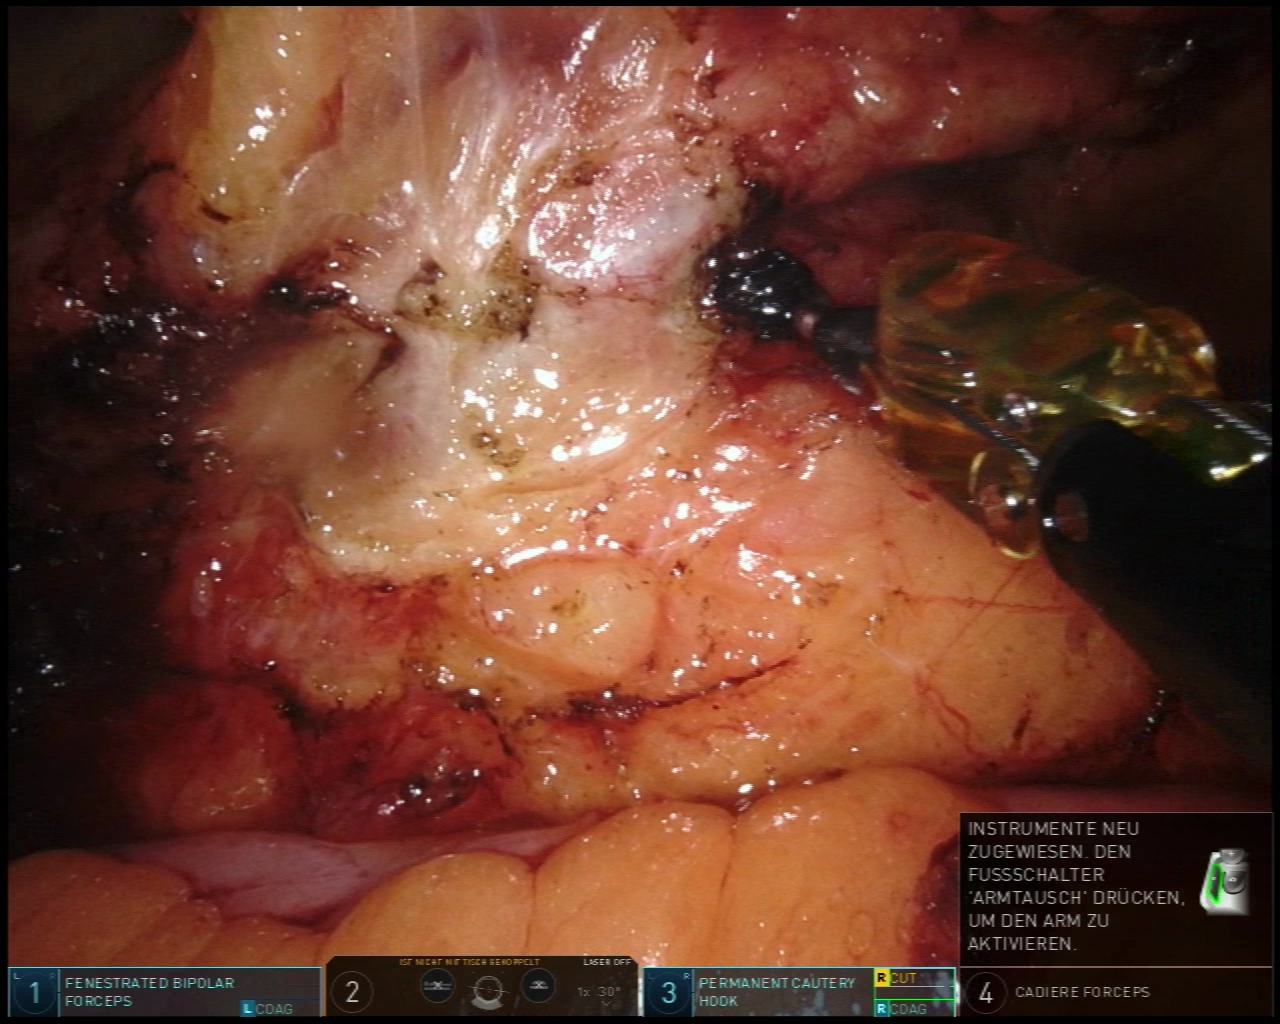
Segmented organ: inferior_mesenteric_artery
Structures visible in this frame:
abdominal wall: no
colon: yes
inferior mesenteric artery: yes
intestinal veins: no
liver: no
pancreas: no
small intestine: no
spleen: no
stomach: no
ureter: no
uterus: no
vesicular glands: no